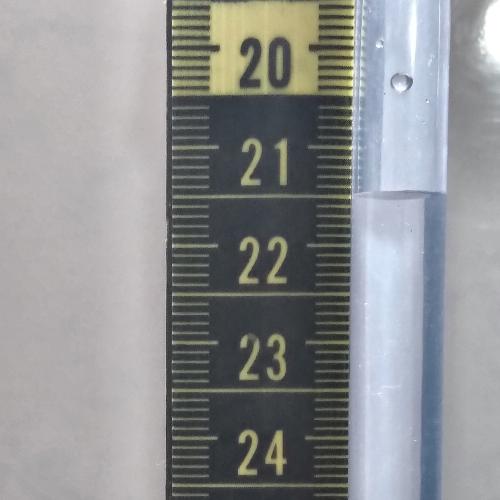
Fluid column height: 21.5 cm